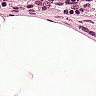
Metastatic tissue present: no